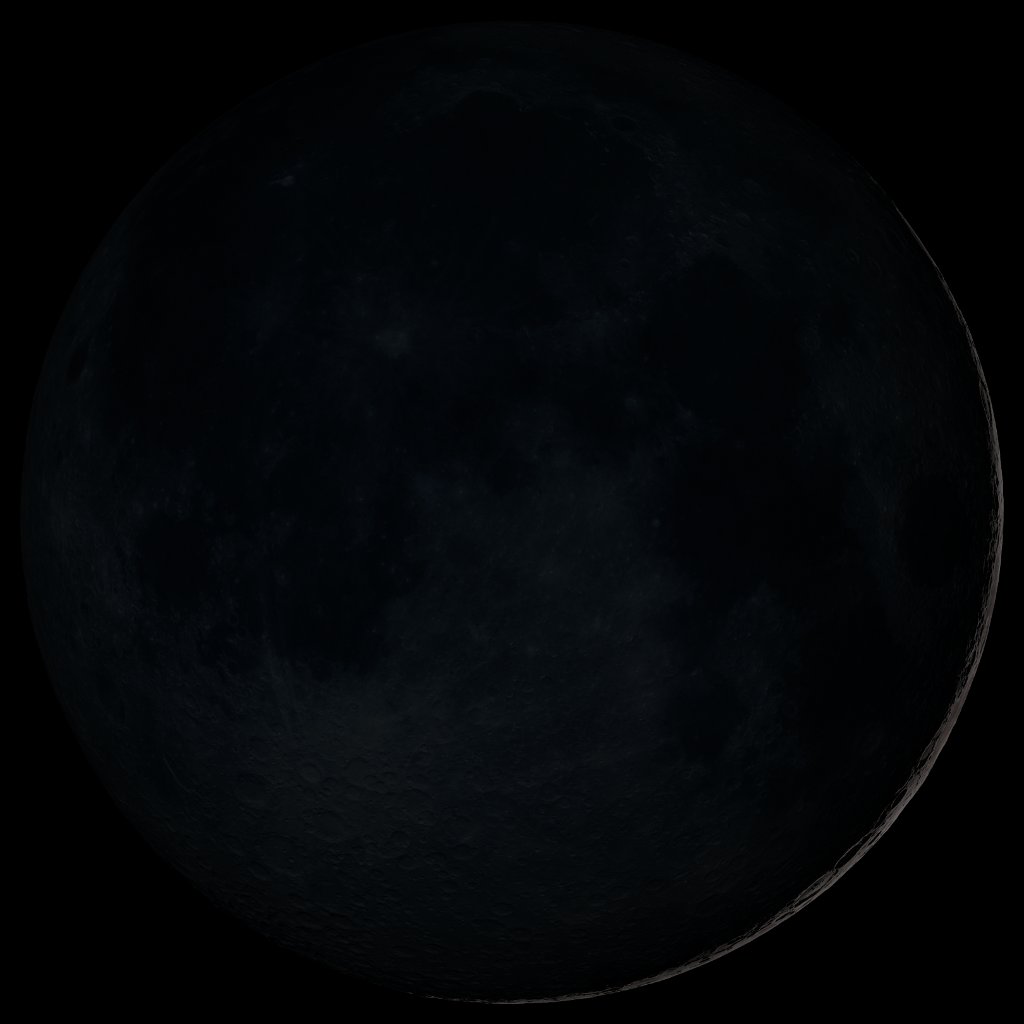
New Moon New Moon, moon, nasa, phases, lro, nasagoddard